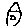
Label: house